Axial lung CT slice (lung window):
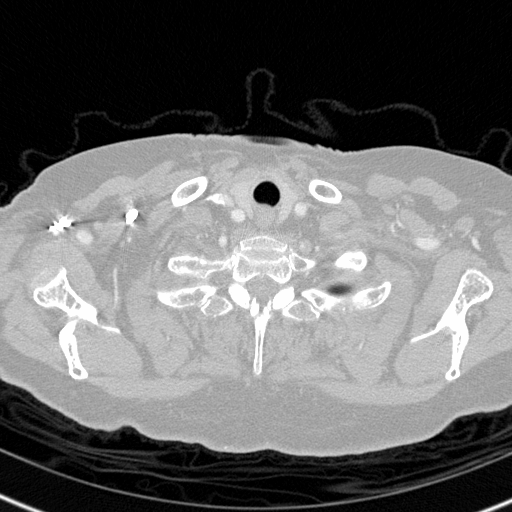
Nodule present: no